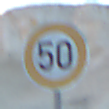
Verkehrszeichen: Geschwindigkeit50
Umgebung: Outdoor, Beach
Tageszeit: SunriseSunset
Wetter: PartlyCloudy
Licht: Natural
Jahreszeit: NotSpecified
Kontrast: MediumContrast